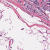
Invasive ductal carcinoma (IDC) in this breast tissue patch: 1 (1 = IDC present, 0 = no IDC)